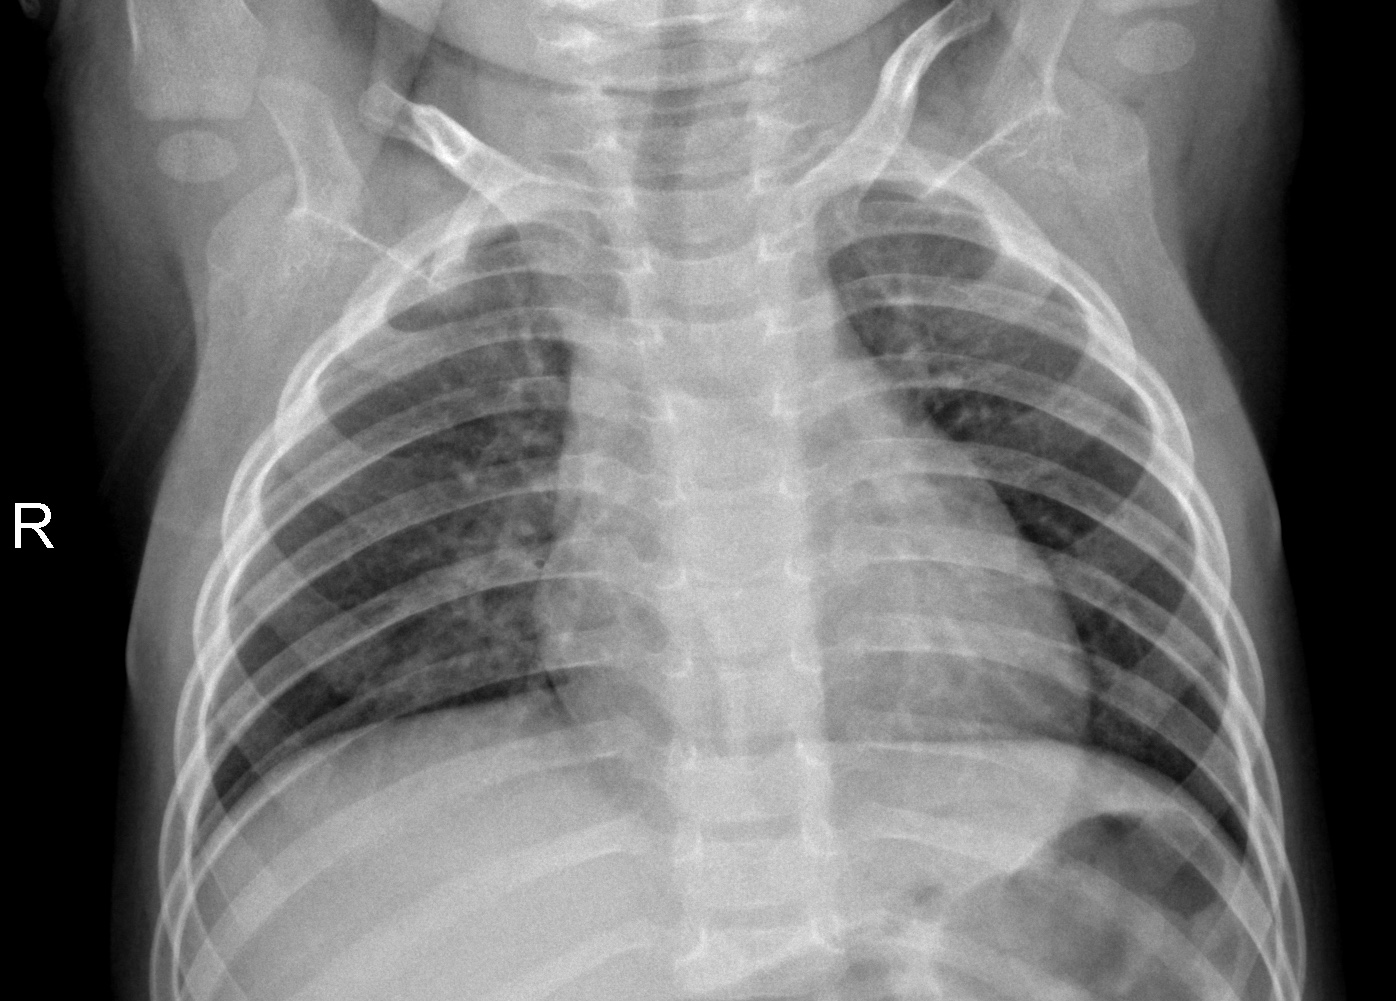
Diagnosis: NORMAL